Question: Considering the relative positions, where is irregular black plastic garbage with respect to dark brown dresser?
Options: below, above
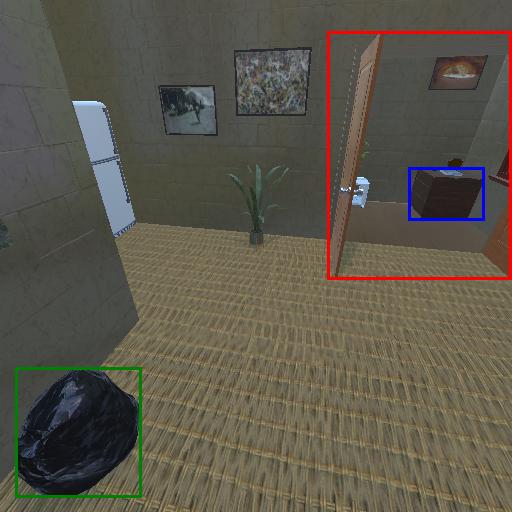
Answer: below